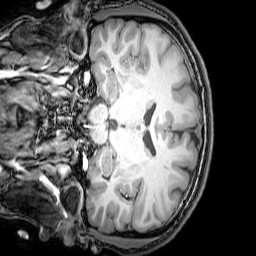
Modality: T1w
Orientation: coronal
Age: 23
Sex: male
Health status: healthy
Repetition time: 0.081 s
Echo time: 0.037 s